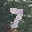
Label: 7